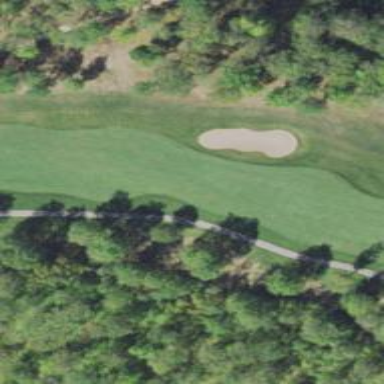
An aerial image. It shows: Golf hole.